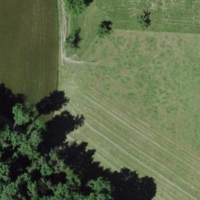
EUNIS habitat code: 52
Species observed at this site:
Cyperus esculentus